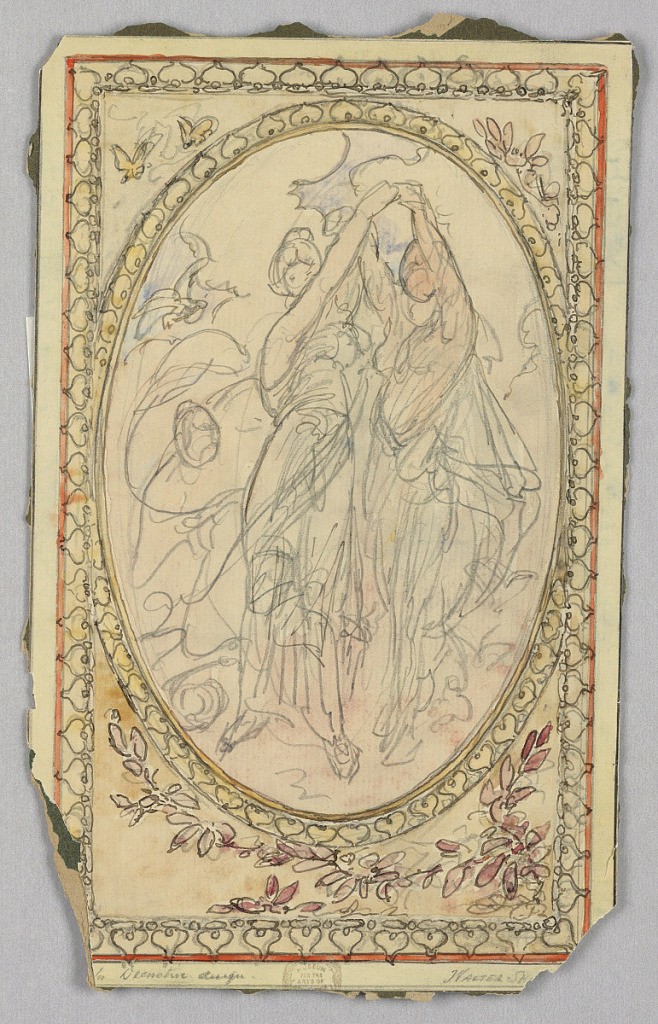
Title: Motif for Decorative Design
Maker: Walter Shirlaw, American, b. Scotland, 1838–1909
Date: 1875–80
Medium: Black crayon, ink, watercolor on paper
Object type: Drawing
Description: Shown is an oblong frame for an ovoidal representation. Alternative suggestions are shown for the decoration of the edges. Represented are two dancing figures and a seated girl in clouds.